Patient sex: M
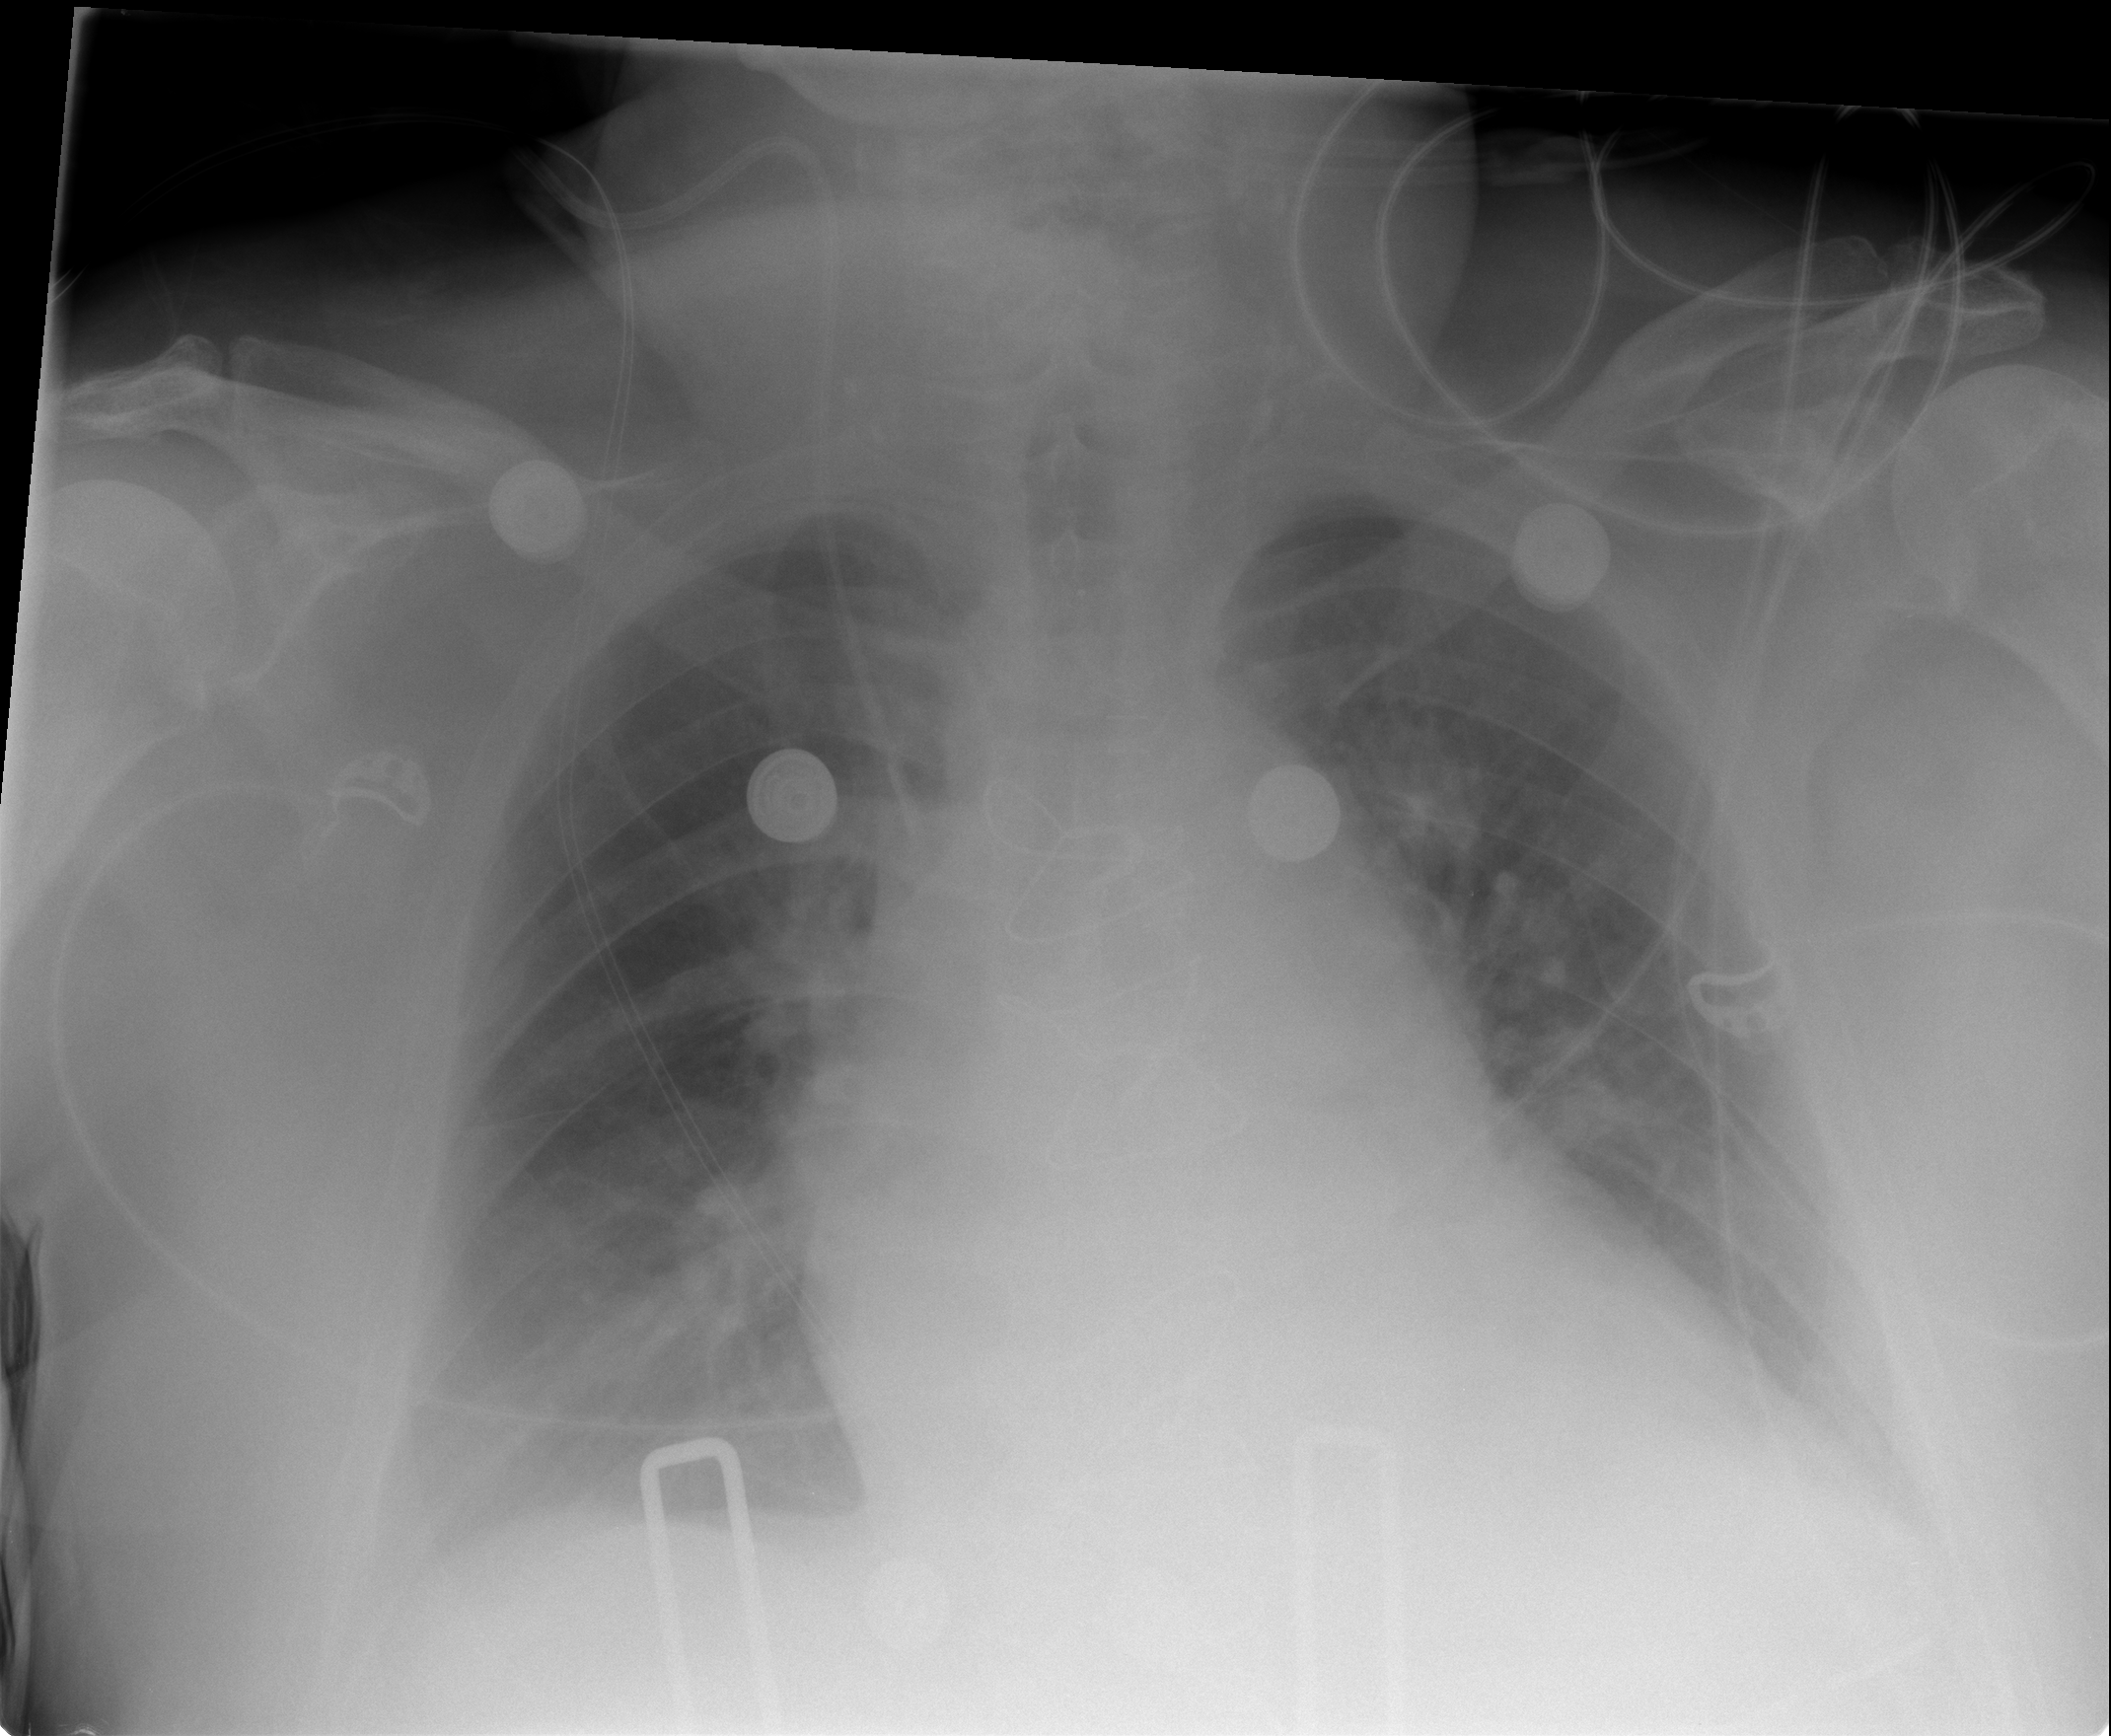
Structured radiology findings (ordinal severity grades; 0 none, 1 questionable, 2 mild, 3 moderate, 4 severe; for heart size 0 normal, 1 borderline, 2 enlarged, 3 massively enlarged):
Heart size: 2
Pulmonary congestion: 2
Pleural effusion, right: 0
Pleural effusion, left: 2
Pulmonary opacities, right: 0
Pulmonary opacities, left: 0
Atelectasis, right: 0
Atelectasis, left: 2